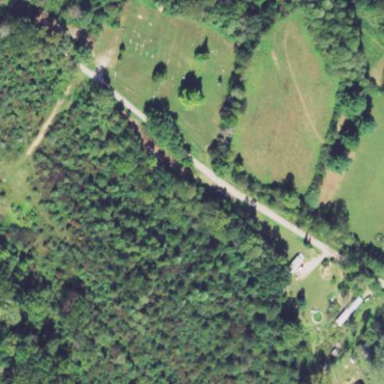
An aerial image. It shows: Graveyard.